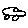
Label: car